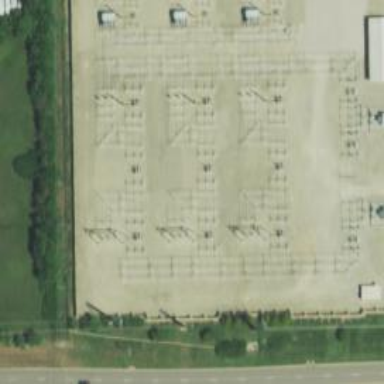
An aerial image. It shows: Switch for power supply.